Question: So I have an invoice and a credit memo, and the two are linked via a payment as per <URL>. All is good, the invoice is showing as paid and the customer's balance is correct.
If I open up the credit memo (Adjustment Note) in the GUI I am able to see at a glance the related payment at the right side of the screen:

Now, I am trying to read back this information from the QBO IPP API (v3). Querying for the adjustment note I get the following response. As you can see, there is nothing there to tell me about this linked payment:
'''
<CreditMemo domain="QBO" sparse="false">
<Id>1239</Id>
<SyncToken>1</SyncToken>
<MetaData>
<CreateTime>2015-01-15T09:17:07-08:00</CreateTime>
<LastUpdatedTime>2015-01-15T09:17:09-08:00</LastUpdatedTime>
</MetaData>
<DocNumber>4109</DocNumber>
<TxnDate>2014-12-02</TxnDate>
<CurrencyRef name="Australian Dollar">AUD</CurrencyRef>
<PrivateNote>Cancelled</PrivateNote>
<Line>
<Id>1</Id>
<LineNum>1</LineNum>
<Amount>318.18</Amount>
<DetailType>SalesItemLineDetail</DetailType>
<SalesItemLineDetail>
<ItemRef name="IPP">10</ItemRef>
<TaxCodeRef>10</TaxCodeRef>
</SalesItemLineDetail>
</Line>
<Line>
<Amount>318.18</Amount>
<DetailType>SubTotalLineDetail</DetailType>
<SubTotalLineDetail />
</Line>
<TxnTaxDetail>
<TotalTax>31.82</TotalTax>
<TaxLine>
<Amount>31.82</Amount>
<DetailType>TaxLineDetail</DetailType>
<TaxLineDetail>
<TaxRateRef>20</TaxRateRef>
<PercentBased>true</PercentBased>
<TaxPercent>10</TaxPercent>
<NetAmountTaxable>318.18</NetAmountTaxable>
</TaxLineDetail>
</TaxLine>
</TxnTaxDetail>
<CustomerRef name="xxxxxx">99</CustomerRef>
<GlobalTaxCalculation>TaxInclusive</GlobalTaxCalculation>
<TotalAmt>350.00</TotalAmt>
<PrintStatus>NeedToPrint</PrintStatus>
<EmailStatus>NotSet</EmailStatus>
<Balance>0</Balance>
<RemainingCredit>0</RemainingCredit>
</CreditMemo>
'''
If I read the payment I can learn about this adjustment note and the invoice from 'Line.LinkedTxn':
'''
<Line>
<Amount>350.00</Amount>
<LinkedTxn>
<TxnId>1190</TxnId>
<TxnType>Invoice</TxnType>
</LinkedTxn>
<LineEx>
<NameValue>
<Name>txnId</Name>
<Value>1190</Value>
</NameValue>
<NameValue>
<Name>txnOpenBalance</Name>
<Value>350.00</Value>
</NameValue>
<NameValue>
<Name>txnReferenceNumber</Name>
<Value>4069</Value>
</NameValue>
</LineEx>
</Line>
<Line>
<Amount>350.00</Amount>
<LinkedTxn>
<TxnId>1239</TxnId>
<TxnType>CreditMemo</TxnType>
</LinkedTxn>
<LineEx>
<NameValue>
<Name>txnId</Name>
<Value>1239</Value>
</NameValue>
<NameValue>
<Name>txnOpenBalance</Name>
<Value>350.00</Value>
</NameValue>
<NameValue>
<Name>txnReferenceNumber</Name>
<Value>4109</Value>
</NameValue>
</LineEx>
</Line>
'''
If I read the invoice I can learn about the payment from 'LinkedTxn':
'''
<LinkedTxn>
<TxnId>1240</TxnId>
<TxnType>Payment</TxnType>
</LinkedTxn>
'''
But I need to find the payment given the adjustment note. As far as I can tell from the documentation, there is no way to query payments for their lines' contents. So, how do I find this payment given the credit memo, so I can learn what it is paying?
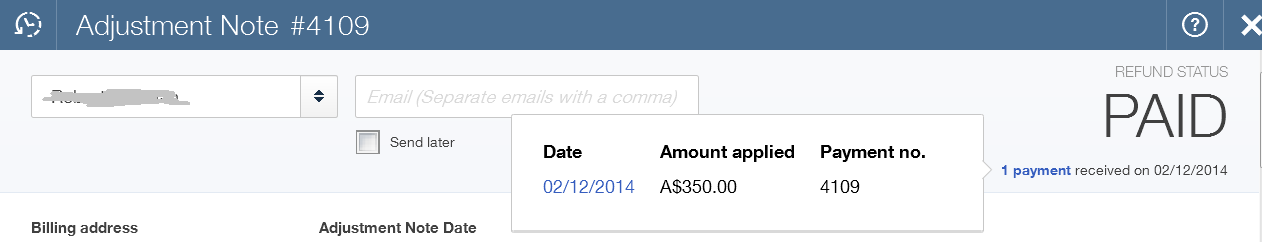
Answer: Credit Memo, Invoice and Payment all apply to same CustomerRef.
Credit memo does not support the linked txn details yet, so as a workaround, you can try this-
Get the Payment/s which have same customerref as creditmemo's customeref.
Then loop through the payment/s to read the linked txn ids and match it against the credit memo id you have.
Not a great solution but since your use is not supported by the V3 api right now, you can try the above.